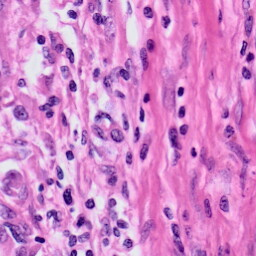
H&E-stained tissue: Skin